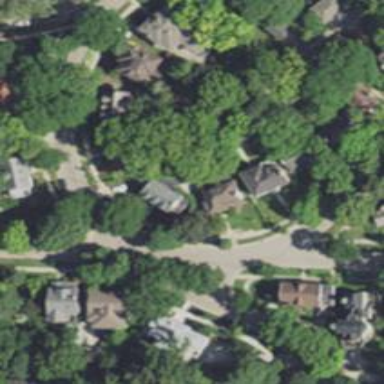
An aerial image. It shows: Alley classified as service road.